Question:
In the above view, viewB is a subview of viewA created using an and the constrains also added in the xib. viewB has constrains top, bottom, leading & trailing relative to its superview. The file owner is swift view controller. viewB is connected with the file owner
'''
@IBOutlet weak var viewB: UIView!
'''
But when I run the project in iPAD running iOS 8 the viewB is not visible? (in the iPhone it is visible)
I tried to access its frame in viewdidLoad & viewDidAppear, it is (0.0,0.0,0.0,0.0)
This is the only swift view controller in my project, all the other views & VC are in objc.
Is it a bug in swift or am I trying to do something wrong?
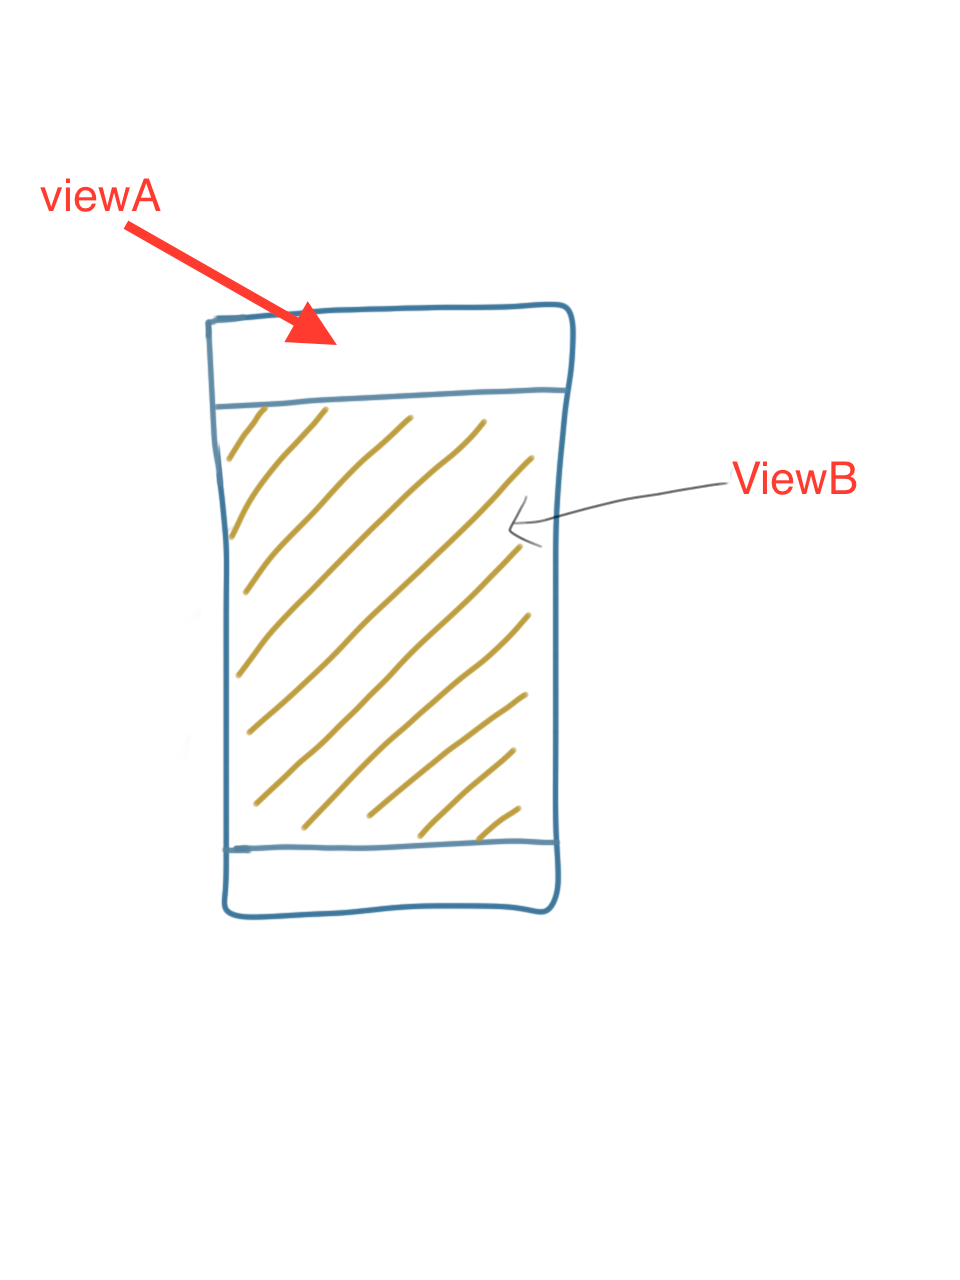
Answer: The issue is resolved.
It was related to size classes in the XIB. One constraint was added to Cw & Rh sizes.
If anyone come across this issue, check the xib's layout constrains twice :)
A good reference : <URL>